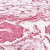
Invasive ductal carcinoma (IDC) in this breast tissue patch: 0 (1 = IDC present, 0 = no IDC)